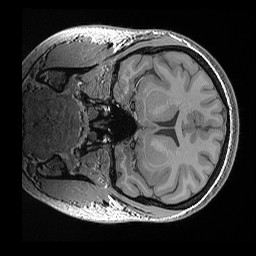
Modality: T1w
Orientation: coronal
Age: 21
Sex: female
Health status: healthy
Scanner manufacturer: siemens
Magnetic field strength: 3 T
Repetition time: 0.02 s
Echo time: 0.00492 s